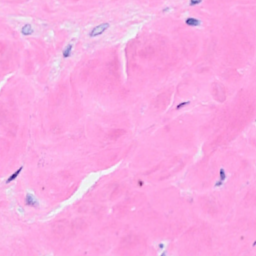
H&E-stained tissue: Breast